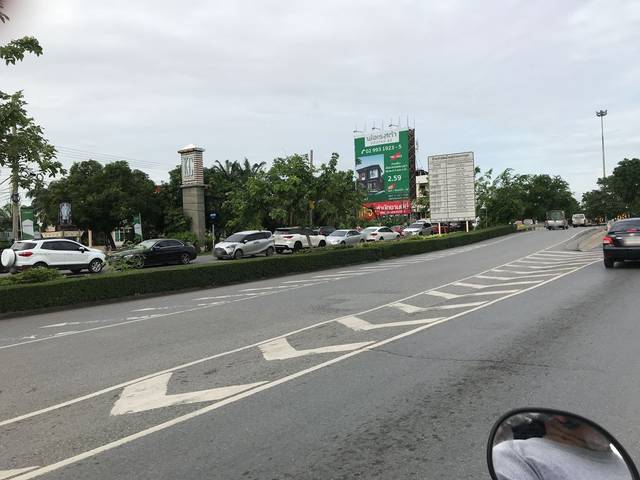
Region: Thailand
Coordinates: 13.783, 100.684